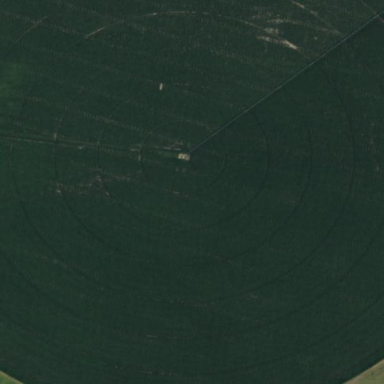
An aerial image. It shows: Farmland with pivot irrigation system.